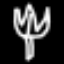
Label: fork